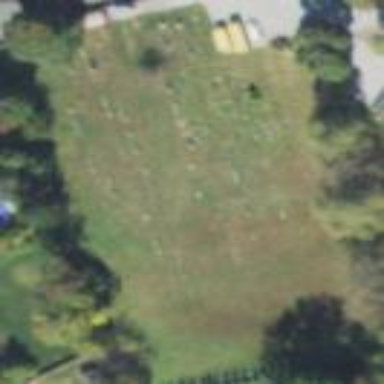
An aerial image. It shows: Grave yard.